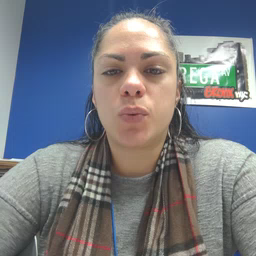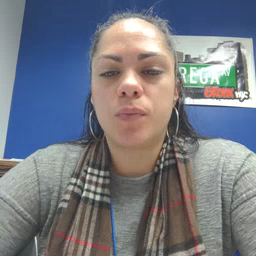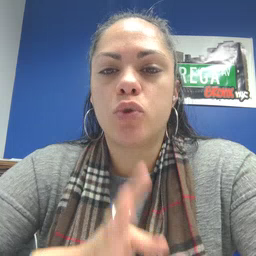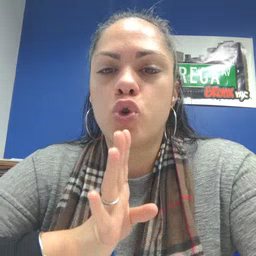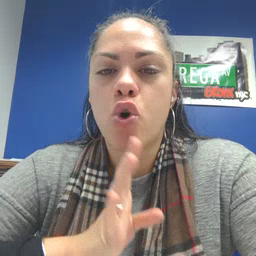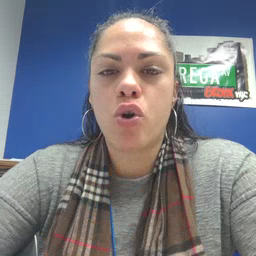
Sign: talk